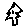
Label: tree